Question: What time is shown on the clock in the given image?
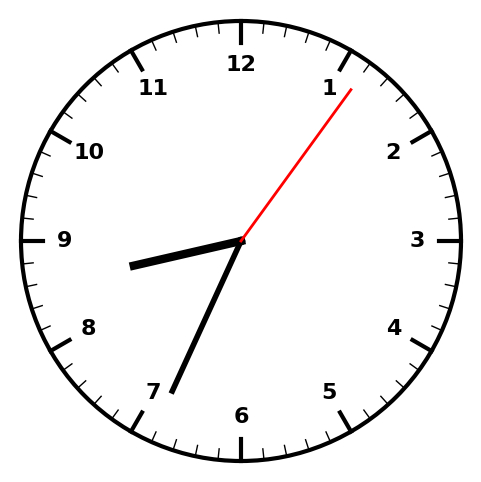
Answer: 08:34:06